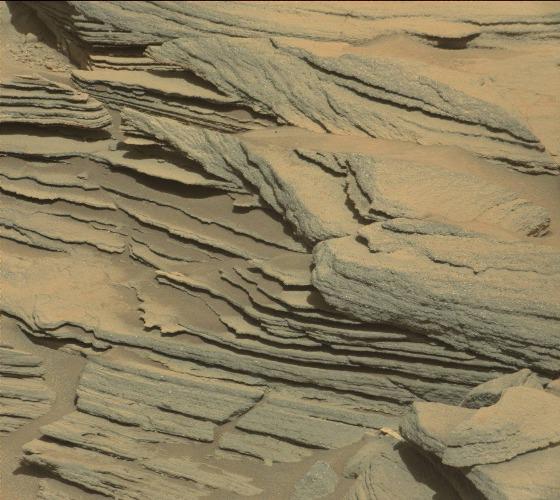
Terrain classes present: Bedrock, Gravel / Sand / Soil, Shadow